Question: I'm about to begin a big project which will contains a lot of UI customization.
For example, I need an UIView which will look like that :

So I wrote an UIView custom class but i really don't know if my code is optimized and if there are best ways to do that, so could you give me some advice plz ?
Here's my code :
// DPIViewHeader.h
'''
#define HEADER_HEIGHT 30.0f
#define HEADER_COLOR [UIColor colorWithRed:161.0f/255.0f green:209.0f/255.0f blue:249.0f/255.0f alpha:1.0f]
#define BORDER_WIDTH 2.0f
#define BORDER_COLOR [[UIColor colorWithRed:82.0f/255.0f green:159.0f/255.0f blue:210.0f/255.0f alpha:1.0f] CGColor]
#import <UIKit/UIKit.h>
#import <QuartzCore/QuartzCore.h>
@interface DPIViewWithHeaderTest : UIView
// properties
@property (strong, nonatomic) NSString *title;
@property (strong, nonatomic) UIColor *headerColor;
@property (strong, nonatomic) UIView *headerView;
@property (strong, nonatomic) UIView *contentView;
// methods
- (id)initWithFrame:(CGRect)frame title:(NSString *)title;
- (id)initWithFrame:(CGRect)frame title:(NSString *)title headerColor:(UIColor *)headerColor;
@end
'''
// DPIViewHeader.m
'''
#import "DPIViewWithHeaderTest.h"
@implementation DPIViewWithHeaderTest
- (id)initWithFrame:(CGRect)frame title:(NSString *)title {
self = [super initWithFrame:frame];
if (self) {
self.title = title;
}
return self;
}
- (void)layoutSubviews {
// set header view and content view
self.headerView = [[UIView alloc] initWithFrame:CGRectMake(self.bounds.origin.x, self.bounds.origin.y, self.frame.size.width, HEADER_HEIGHT)];
self.contentView = [[UIView alloc] initWithFrame:CGRectMake(self.bounds.origin.x, self.bounds.origin.y + HEADER_HEIGHT, self.frame.size.width, self.frame.size.height - HEADER_HEIGHT)];
// add title label
UILabel *label = [[UILabel alloc] init];
label.text = self.title;
[label sizeToFit];
label.center = CGPointMake(label.frame.size.width/2 + 10, self.headerView.frame.size.height/2);
label.backgroundColor = [UIColor clearColor];
[self.headerView addSubview:label];
// set color header
self.headerView.backgroundColor = HEADER_COLOR;
// set border attributes
self.layer.borderWidth = BORDER_WIDTH;
self.layer.borderColor = BORDER_COLOR;
self.headerView.layer.borderWidth = BORDER_WIDTH;
self.headerView.layer.borderColor = BORDER_COLOR;
// add subviews
[self addSubview:self.headerView];
[self addSubview:self.contentView];
}
@end
'''
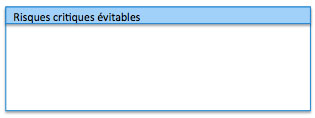
Answer: It really depends (like everything :) ) .
Let me tell you why using two scenarios:
---
- The View is non-customisable:- If DPIViewWithHeaderTest is going to be embedded in a UITableViewCell, then well, scroll performance will be terrible due to high memory usage. Therefore improper for this purpose.- The next scenario: just a simple view, somewhere, with a static background, and some data. It's OK than, but not the best solution.
### Good Solution
For both purposes I would suggest creating images. A prerendered image is cached and leaves very small memory footprint. Moreover in this case you could even create strechable one. Isn't this great ?
---
- What if a UIView has to be customisable (like colour, size) ? Then this is the only solution but I would consider rewriting the implementation depending on purpose. - If there are going to be lots of such views, they are animated, for example this is a background of UITableViewCell you should consider drawing them using QuartzCore/Core Graphics for better performance.- For just one (or few) view, this implementation is just fine :) .
## Last piece of advice
Generally, unless the view is to be customisable, I would suggest creating images.
For three reasons: performance, look and easiness of creation. Believe me, well crafted images look way better than custom drawing :)